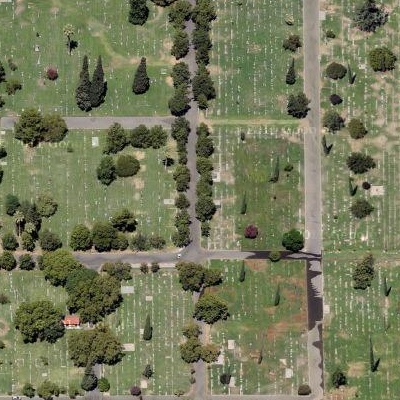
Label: aGrass